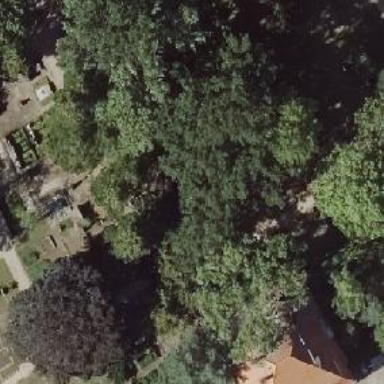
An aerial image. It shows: Tomb in historic cemetery.